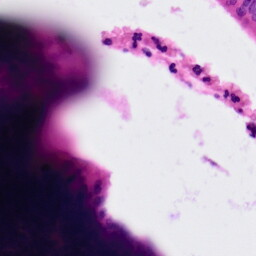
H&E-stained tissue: Colon